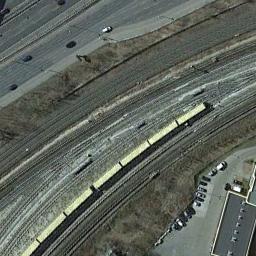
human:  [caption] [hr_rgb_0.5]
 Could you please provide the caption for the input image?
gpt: These railways are between a road and a gray building and a train is on one railway .

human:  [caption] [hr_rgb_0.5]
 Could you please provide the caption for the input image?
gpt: The railway is on the bare land next to some houses .

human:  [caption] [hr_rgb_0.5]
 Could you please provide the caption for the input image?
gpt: Many cars are beside the railway .

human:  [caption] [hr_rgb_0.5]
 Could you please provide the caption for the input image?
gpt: There are many trees in the middle of the two railways .

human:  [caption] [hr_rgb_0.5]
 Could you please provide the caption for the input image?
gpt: There are some cars and a black building beside the railway with a yellow train .